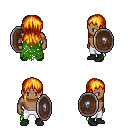
a pixel art fantasy rpg character, male body template, human, dark skin, green tattered cape, white pants, light blonde unkempt hairstyle, black shoes, shield, four views (front, back, left, right), 2x2 character sprite sheet, small pixel art, hard edges, no anti-aliasing